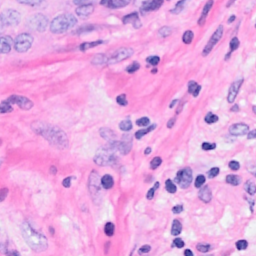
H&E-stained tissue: Breast